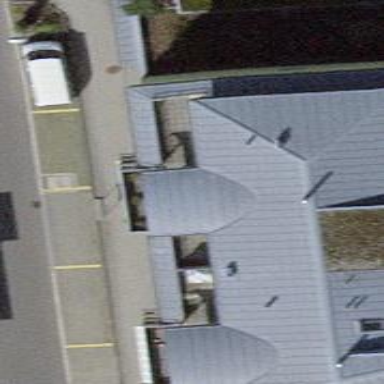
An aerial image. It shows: Restaurant.